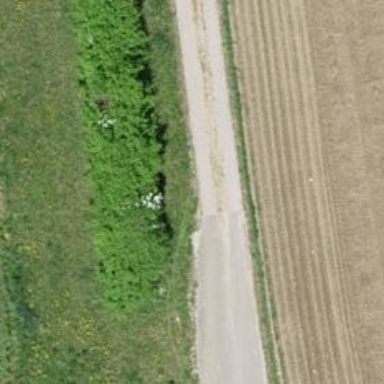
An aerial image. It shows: Hedge acting as barrier.